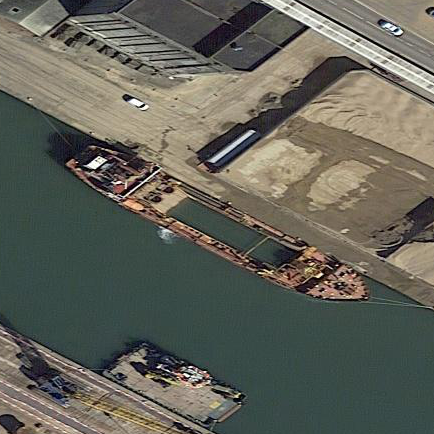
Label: civil